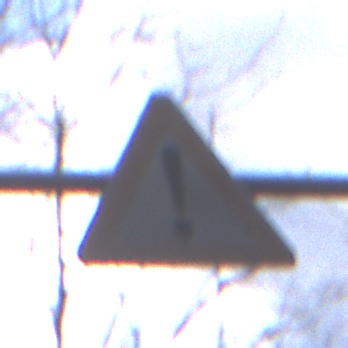
Verkehrszeichen: Gefahrenstelle
Umgebung: Outdoor, Nature
Tageszeit: MorningAfternoon
Wetter: PartlyCloudy
Licht: Natural
Jahreszeit: NotSpecified
Kontrast: LowContrast